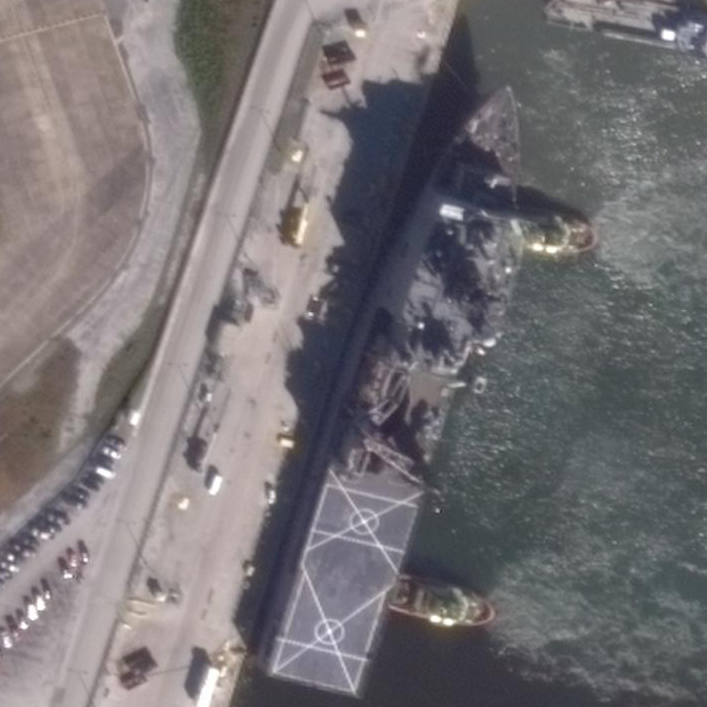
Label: combat